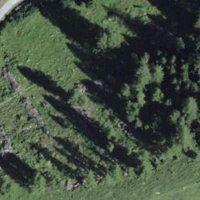
EUNIS habitat code: 43
Species observed at this site:
Parnassia palustris
Gentianella campestris
Geum rivale